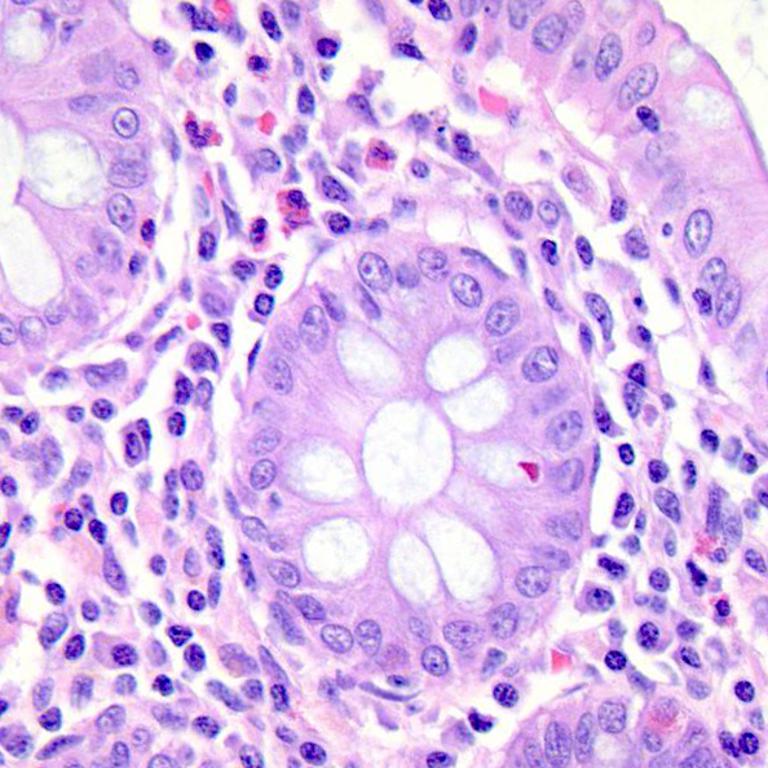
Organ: colon
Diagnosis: benign